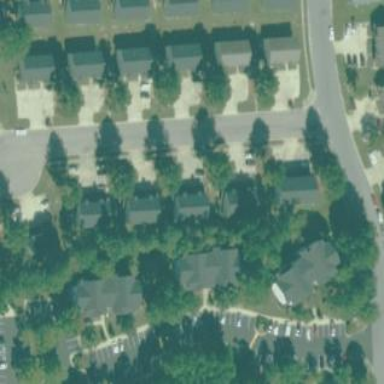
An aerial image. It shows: Residential area within neighborhood.